Interaction volume radius: 5 \u00c5
Interaction volume height: 30 \u00c5
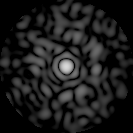
Disorder parameter: 0.8203